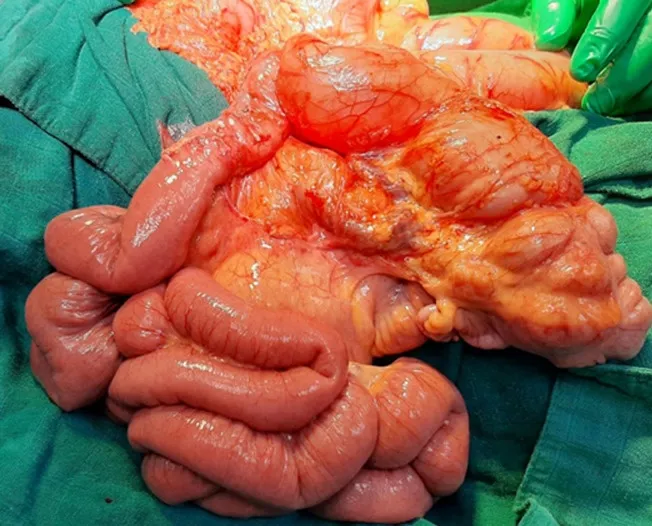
reorientation of the small bowel on the right and the cecum and colon on the left after appendicectomy.
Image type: medical_photograph (other_medical_photograph)